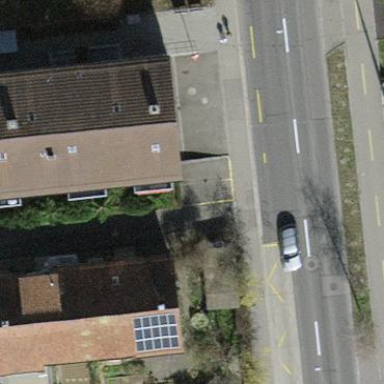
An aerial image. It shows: Building with tile roof.